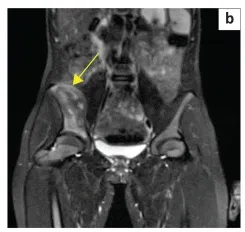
(b) Magnified fat-saturated T2 weighted coronal image on whole-body MRI shows significant improvement of the oedema and surrounding periosteal reaction (arrow). Note the absence of adjacent muscle inflammation.
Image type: radiology (mri)